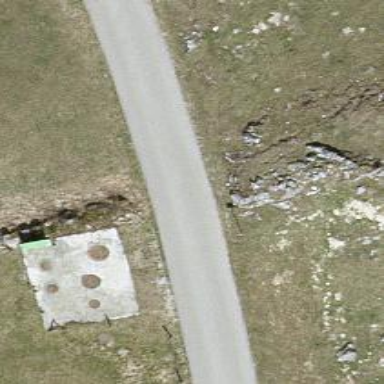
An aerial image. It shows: Unclassified road with asphalt surface.